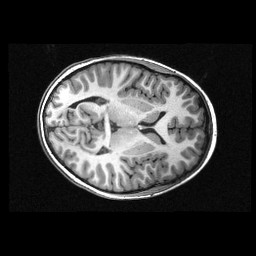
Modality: T1w
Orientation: axial
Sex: male